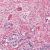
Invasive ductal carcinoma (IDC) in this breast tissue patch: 1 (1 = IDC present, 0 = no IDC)